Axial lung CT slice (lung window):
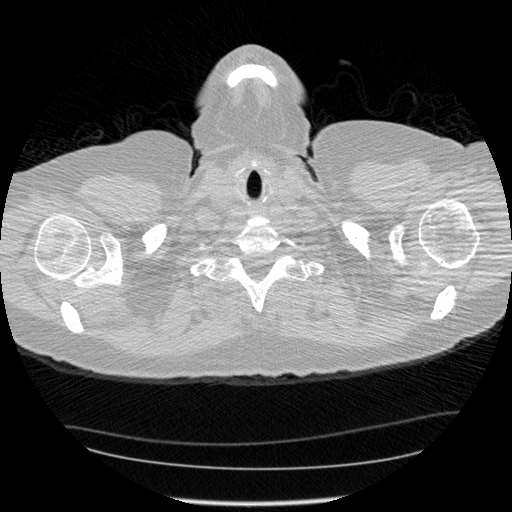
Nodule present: no